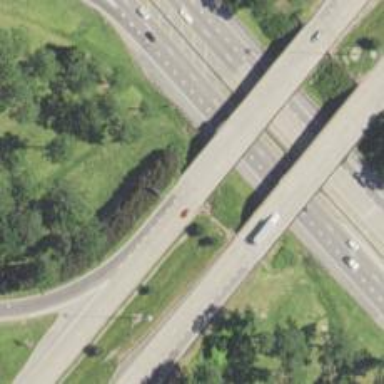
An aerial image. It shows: Viaduct bridge on motorway.